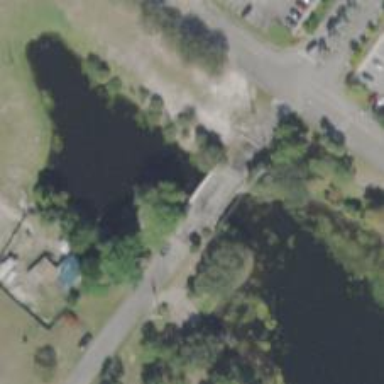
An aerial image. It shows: Path leading to bridge.